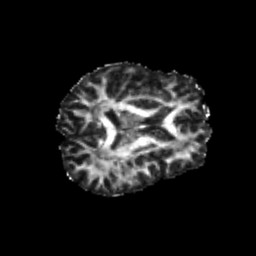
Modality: FA
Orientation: axial
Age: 26
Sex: male
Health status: healthy
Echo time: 0.074 s